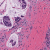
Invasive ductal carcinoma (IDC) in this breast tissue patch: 0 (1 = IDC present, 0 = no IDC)